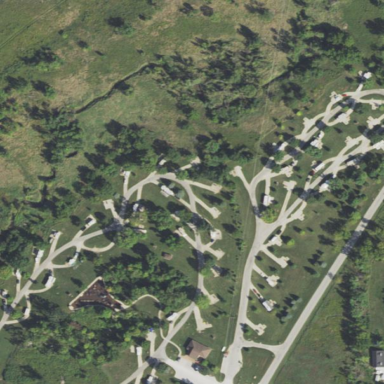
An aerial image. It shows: Caravan site for tourism.